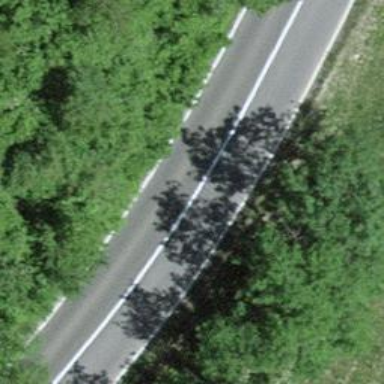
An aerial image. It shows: Secondary road with asphalt surface.